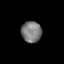
Tissue: skin
Cell type: Epithelial cells
Senescence score: 0.2814
Nuclear area (px): 418
Mean DAPI intensity: 123.553